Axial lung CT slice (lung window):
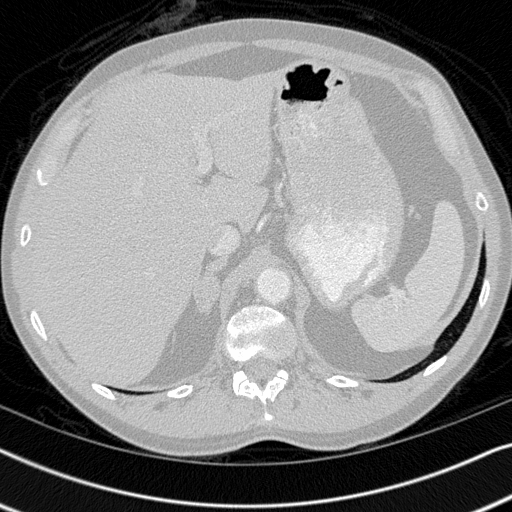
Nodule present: no